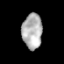
Tissue: prostate
Cell type: T cells
Senescence score: 0.3219
Nuclear area (px): 690
Mean DAPI intensity: 178.075